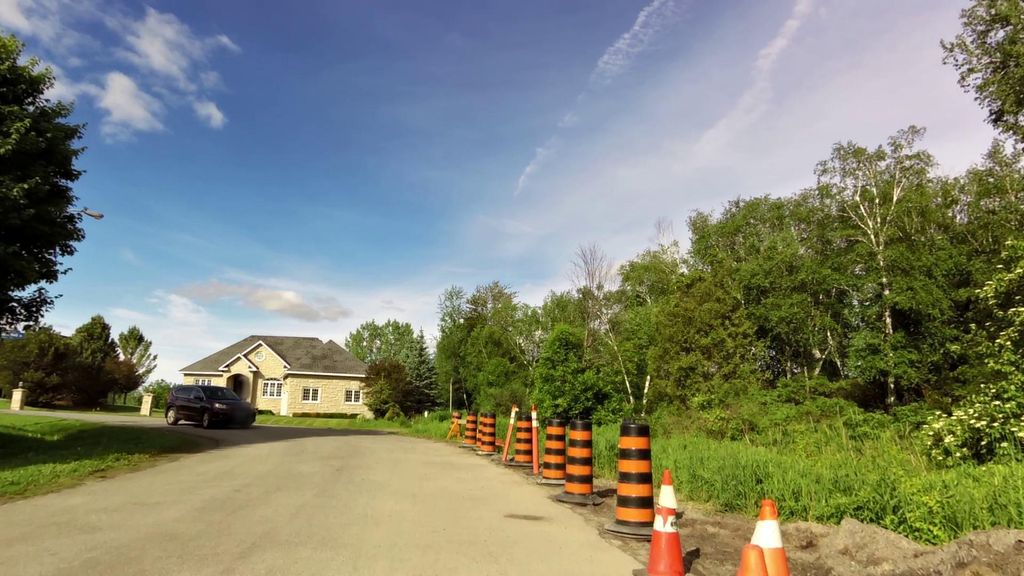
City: ottawa-gatineau